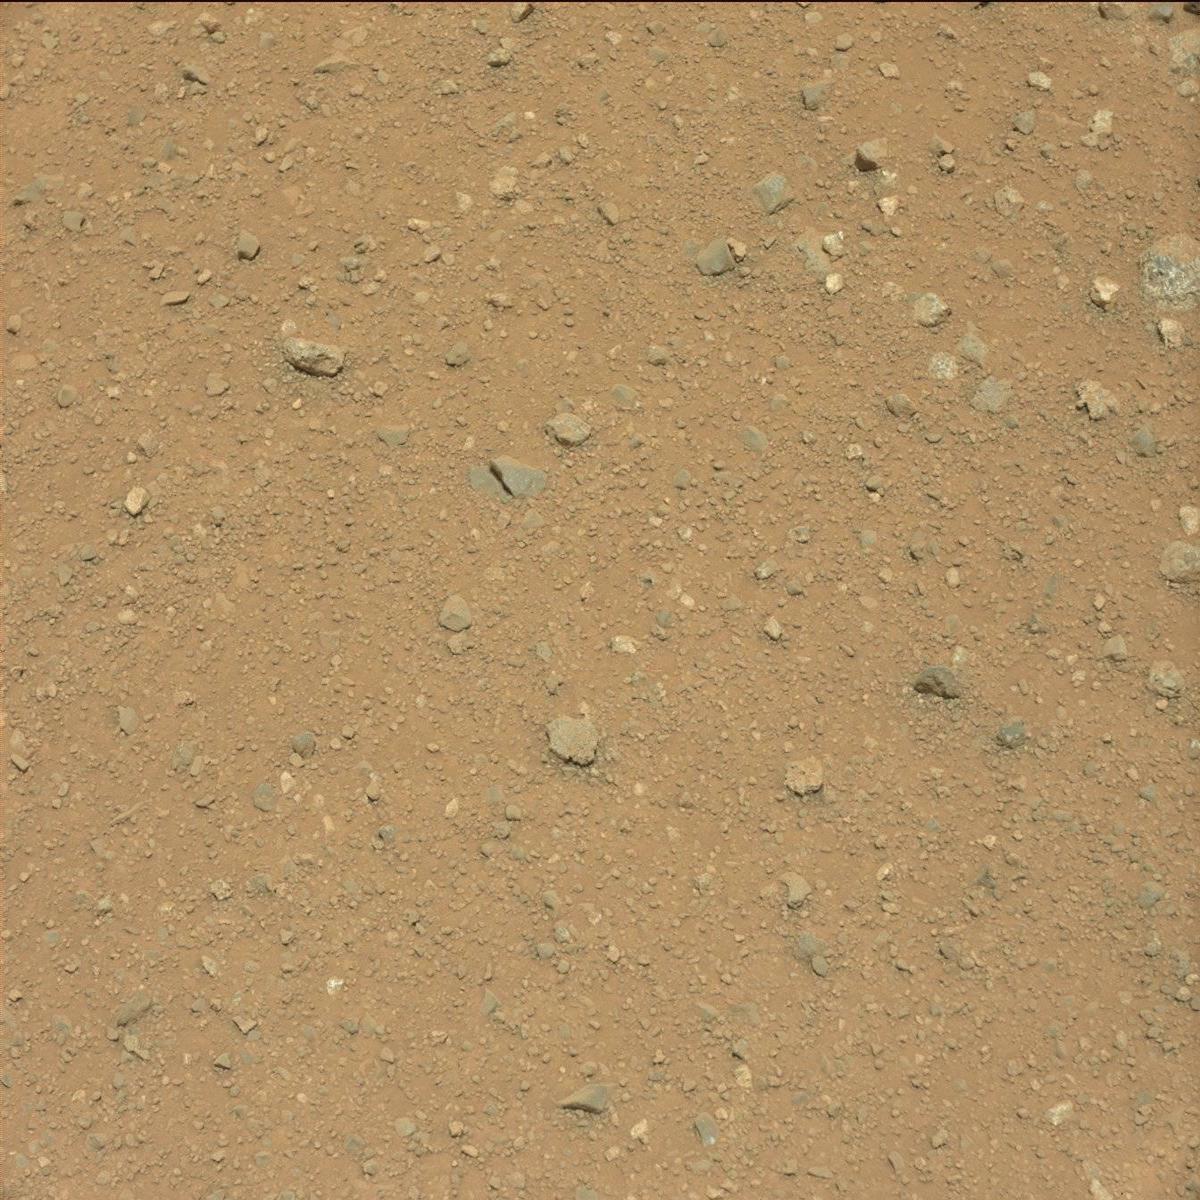
Terrain classes present: Bedrock, Rock, Sand / Soil